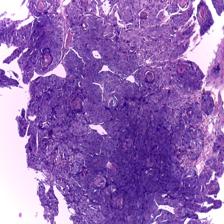
Diagnosis: OSCC